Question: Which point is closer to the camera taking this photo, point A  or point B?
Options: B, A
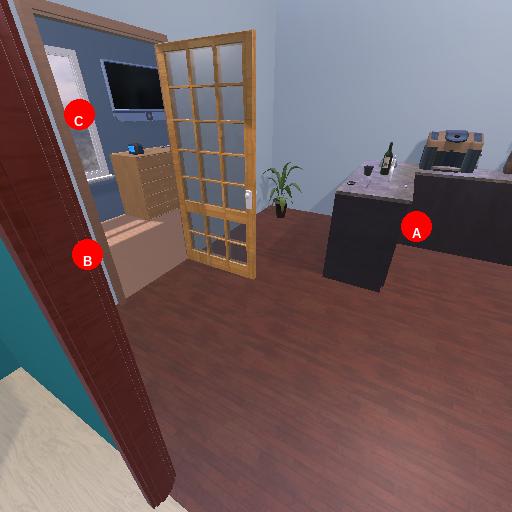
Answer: B